Interaction volume radius: 5 \u00c5
Interaction volume height: 30 \u00c5
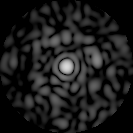
Disorder parameter: 0.8598